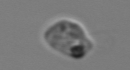
Label: Amoeba